Question: ## This simple ScrollView has very glitchy scrolling every time @State property is updated.
'''
import SwiftUI
struct ContentView: View {
@State var currentTime: Double = 0
let timer = Timer.publish(every: 0.5, on: .main, in: .common).autoconnect()
var body: some View {
ScrollView {
Text("currentTime: \(currentTime)")
}
.onReceive(timer) { input in
currentTime = input.timeIntervalSince1970
}
}
}
struct ContentView_Previews: PreviewProvider {
static var previews: some View {
ContentView()
}
}
'''
## Glitchy scrolling video. ScrollView not working.

## What I've tried
- '.onReceive''ScrollView'- '@State currentTime'
## How can I get the ScrollView to smoothly scroll, even during @State updates?
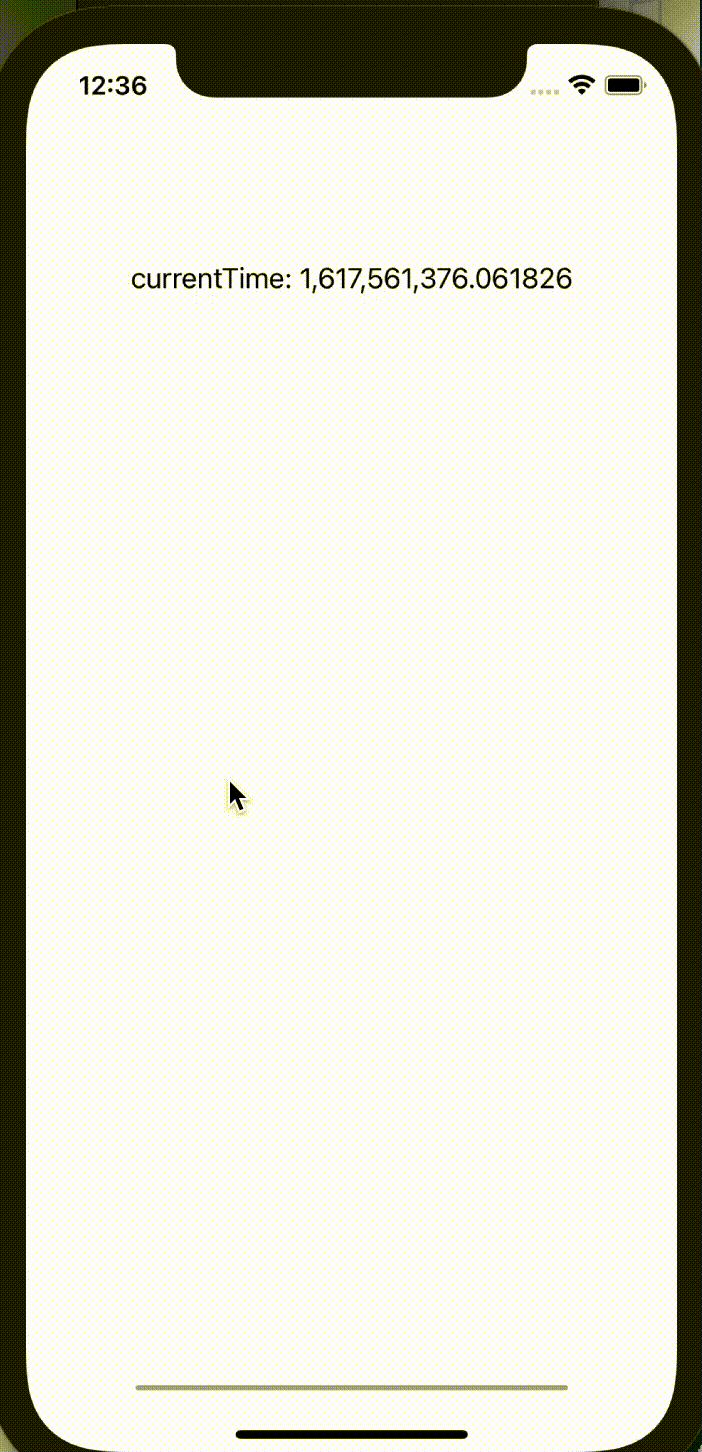
Answer: I think it is a bug! I was surprised how even is possible because i am updating my ScrollView all the time while scrolling! you need to add one line of code to solve the issue!
---
<URL>
---
'''
import SwiftUI
struct ContentView: View {
@State var currentTime: Double = 0
let timer = Timer.publish(every: 0.5, on: .main, in: .common).autoconnect()
var body: some View {
ScrollView {
Color.clear.frame(height: 0) // <<: Here!
Text("currentTime: \(currentTime)")
}
.onReceive(timer) { input in
currentTime = input.timeIntervalSince1970
}
}
}
'''